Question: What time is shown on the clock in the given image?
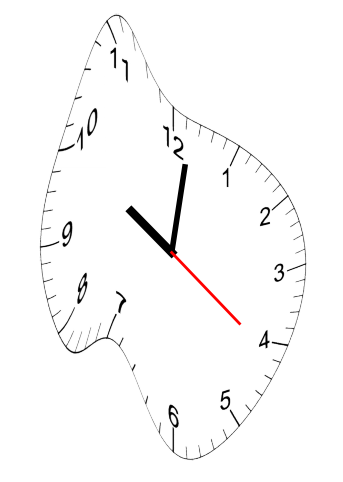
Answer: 10:01:21